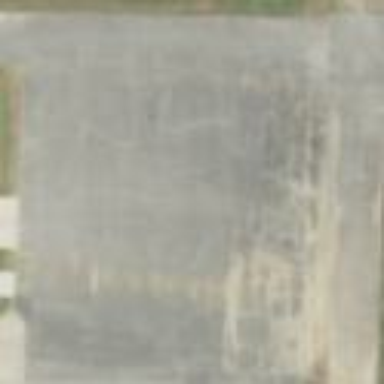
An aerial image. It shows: Apron at the airport.